Field crop: tomato
Growth stage: 1
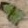
Species: solanum